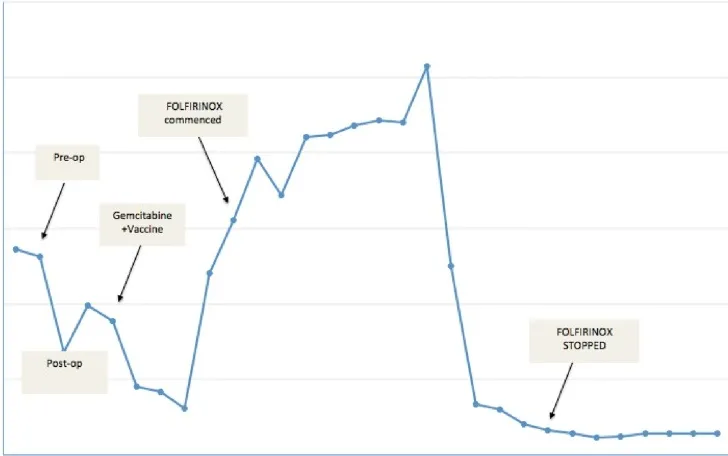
Showing cancer antigen (Ca)19-9 trend over the years during treatment of the disease.
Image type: pathology (immunostaining)